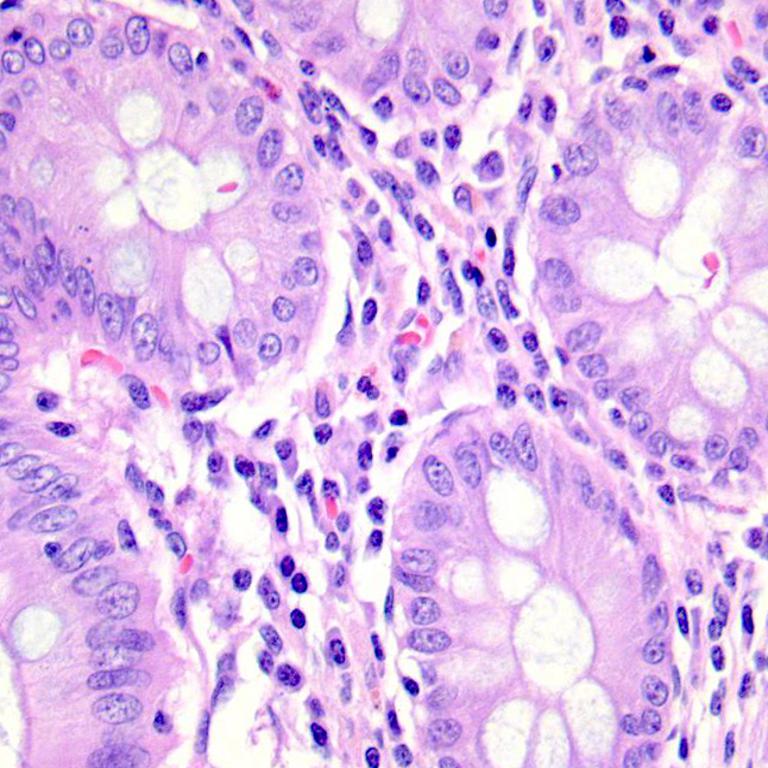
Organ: colon
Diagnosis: benign